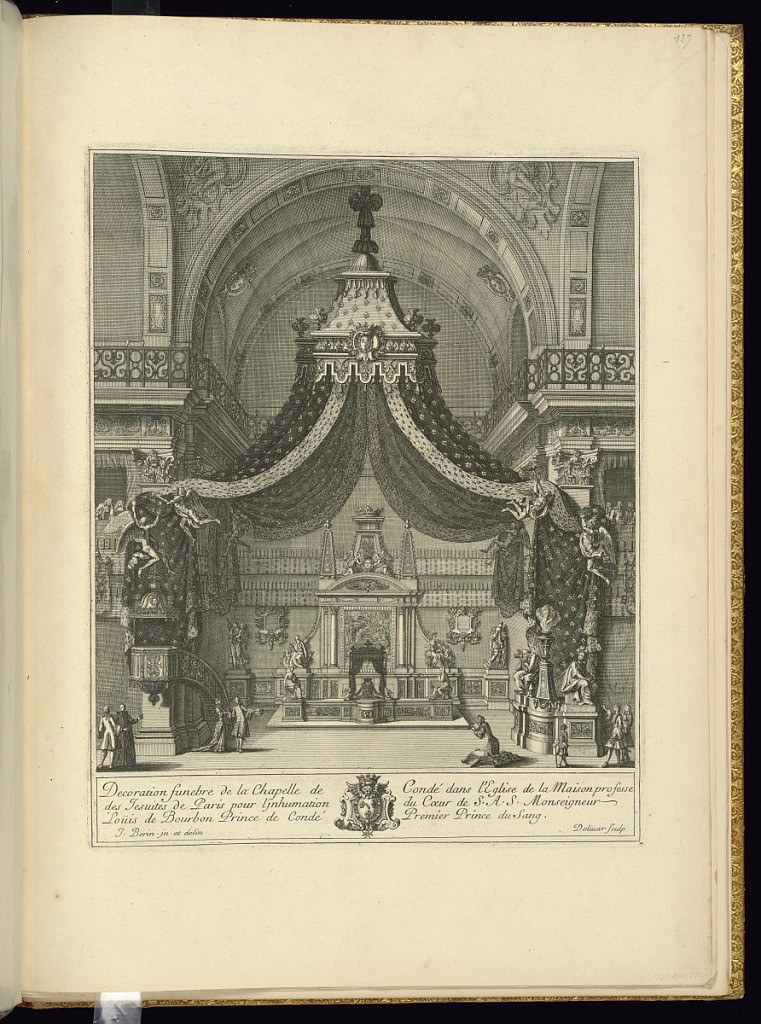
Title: Funeral Decoration
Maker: Jean Berain, the elder, French, 1640-1711
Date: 1711
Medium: Engraving on laid paper
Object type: Bound print
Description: Funeral decoration of the Condé Chapel in the Jesuit Maison professe de Paris for the burial of the heart of Louis de Bourbon, Prince de Condé. A large baldachin covered in fleurs-de-lis is above the altar. There are bystanders, penitents, and church officials walking about. The plate is signed.